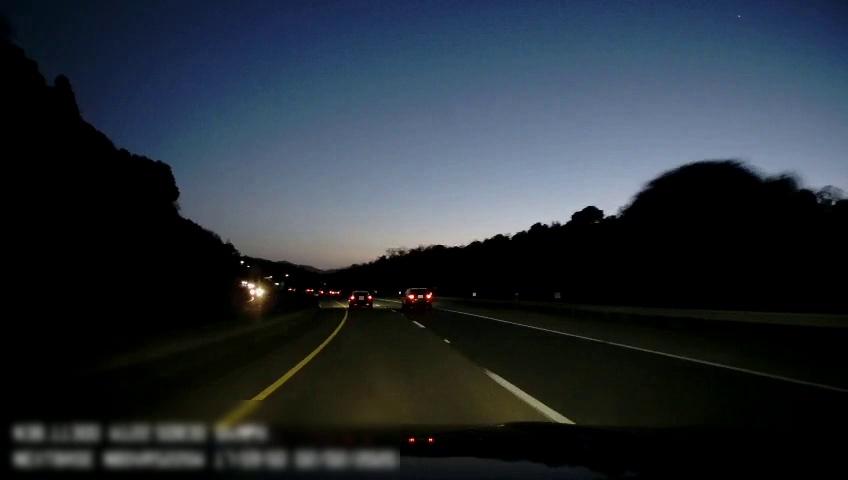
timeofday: Dusk/Dawn/Twilight
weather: Sunny
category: Drivable Space
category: Vehicles | Car
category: Vehicles | Car
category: Vehicles | SUV
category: Lanes | Current Lane
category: Lanes | Current Lane
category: Lanes | Alternate Lane